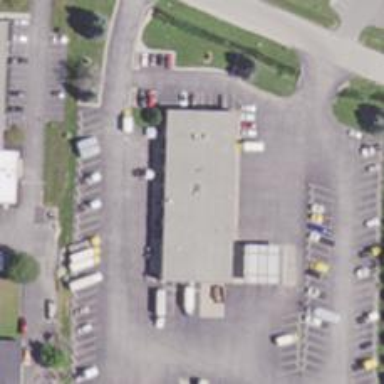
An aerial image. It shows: Car rental facility.